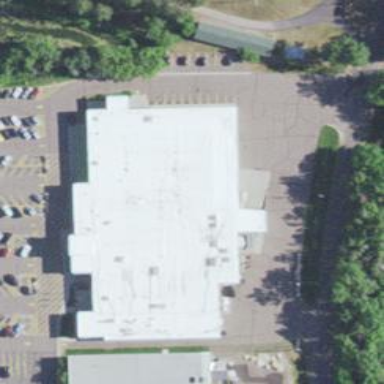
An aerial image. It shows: Supermarket.